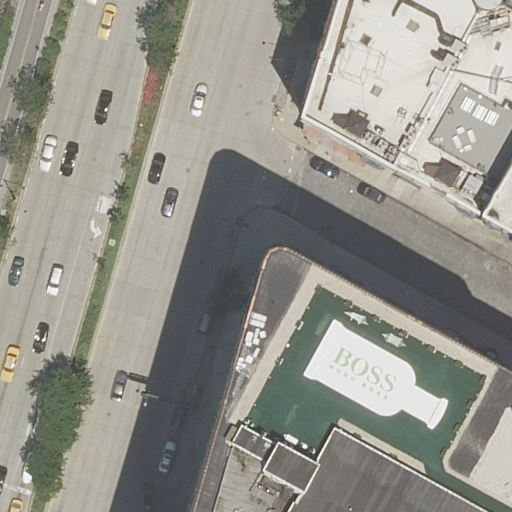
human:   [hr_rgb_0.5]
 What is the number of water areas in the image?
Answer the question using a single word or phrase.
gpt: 0

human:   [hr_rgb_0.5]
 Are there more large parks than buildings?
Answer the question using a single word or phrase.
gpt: no

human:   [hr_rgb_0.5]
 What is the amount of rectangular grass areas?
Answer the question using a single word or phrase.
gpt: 2

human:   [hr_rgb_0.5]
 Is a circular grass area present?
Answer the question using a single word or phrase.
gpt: no

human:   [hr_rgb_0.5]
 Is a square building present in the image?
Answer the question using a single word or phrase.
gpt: no

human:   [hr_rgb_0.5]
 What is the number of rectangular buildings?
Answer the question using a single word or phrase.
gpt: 1

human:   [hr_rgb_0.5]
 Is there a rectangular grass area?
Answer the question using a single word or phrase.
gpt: yes

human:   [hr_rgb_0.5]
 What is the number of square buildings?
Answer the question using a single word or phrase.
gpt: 0

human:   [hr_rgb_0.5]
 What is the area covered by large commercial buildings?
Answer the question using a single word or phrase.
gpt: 0m2

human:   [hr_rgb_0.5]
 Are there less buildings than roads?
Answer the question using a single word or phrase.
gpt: yes

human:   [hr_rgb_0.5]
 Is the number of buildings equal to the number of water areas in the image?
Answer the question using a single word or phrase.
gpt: no

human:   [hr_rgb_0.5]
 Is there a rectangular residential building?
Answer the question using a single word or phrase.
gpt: yes

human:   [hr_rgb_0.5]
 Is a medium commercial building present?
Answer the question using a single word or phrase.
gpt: no

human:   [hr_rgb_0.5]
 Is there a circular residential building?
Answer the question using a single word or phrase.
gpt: no

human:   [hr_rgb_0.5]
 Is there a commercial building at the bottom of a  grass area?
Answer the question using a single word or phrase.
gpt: no

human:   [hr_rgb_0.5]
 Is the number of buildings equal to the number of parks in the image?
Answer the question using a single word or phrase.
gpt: no

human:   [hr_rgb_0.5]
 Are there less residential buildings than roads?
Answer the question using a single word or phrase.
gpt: yes

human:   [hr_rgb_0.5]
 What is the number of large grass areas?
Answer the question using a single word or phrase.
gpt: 0

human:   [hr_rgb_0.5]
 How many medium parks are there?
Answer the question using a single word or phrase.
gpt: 1

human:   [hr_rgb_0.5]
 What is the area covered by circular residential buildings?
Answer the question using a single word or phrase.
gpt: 0m2

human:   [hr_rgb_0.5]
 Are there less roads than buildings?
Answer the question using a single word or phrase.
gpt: no

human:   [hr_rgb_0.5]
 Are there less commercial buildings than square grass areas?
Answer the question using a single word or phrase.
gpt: no

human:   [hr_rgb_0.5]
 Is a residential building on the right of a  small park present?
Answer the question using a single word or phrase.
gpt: no

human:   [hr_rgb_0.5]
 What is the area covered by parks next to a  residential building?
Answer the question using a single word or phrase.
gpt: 101m2

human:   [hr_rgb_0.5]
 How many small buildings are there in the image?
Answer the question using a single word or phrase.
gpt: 0

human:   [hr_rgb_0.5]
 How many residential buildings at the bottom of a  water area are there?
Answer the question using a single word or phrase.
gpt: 0

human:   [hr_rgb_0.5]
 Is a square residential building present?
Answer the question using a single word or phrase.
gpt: no

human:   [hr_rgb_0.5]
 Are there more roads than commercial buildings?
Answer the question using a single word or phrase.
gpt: yes

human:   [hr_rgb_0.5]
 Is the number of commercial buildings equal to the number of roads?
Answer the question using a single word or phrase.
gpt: no

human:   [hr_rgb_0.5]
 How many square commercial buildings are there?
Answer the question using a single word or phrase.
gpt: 0

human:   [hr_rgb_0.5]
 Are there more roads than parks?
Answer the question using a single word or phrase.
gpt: yes

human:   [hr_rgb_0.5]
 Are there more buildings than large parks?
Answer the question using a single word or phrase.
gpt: yes

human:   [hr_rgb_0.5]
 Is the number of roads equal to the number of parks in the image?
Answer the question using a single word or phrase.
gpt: no

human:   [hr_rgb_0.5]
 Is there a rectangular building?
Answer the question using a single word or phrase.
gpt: yes

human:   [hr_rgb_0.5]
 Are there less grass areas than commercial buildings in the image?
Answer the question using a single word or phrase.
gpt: no

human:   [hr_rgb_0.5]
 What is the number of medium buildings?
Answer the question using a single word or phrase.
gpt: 0